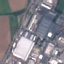
Land use / land cover: Industrial